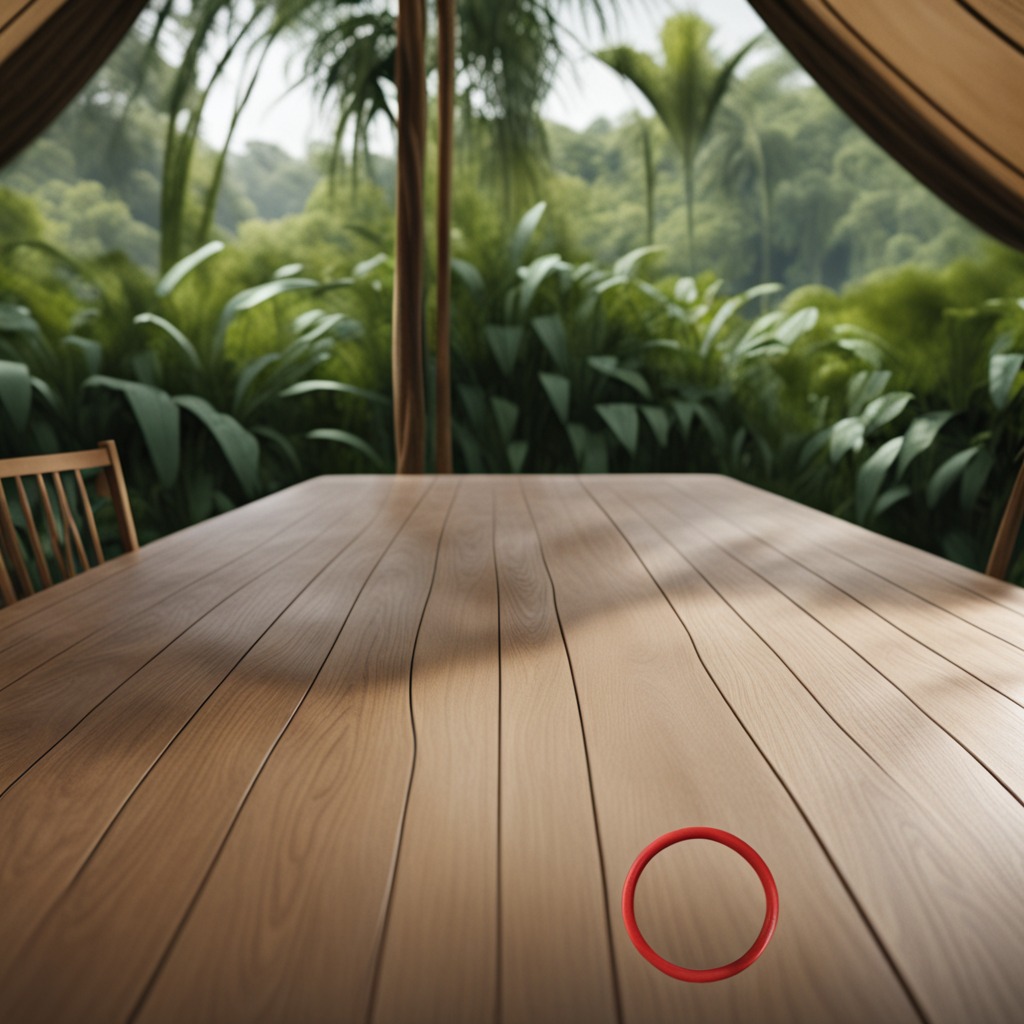
A rubber O-ring lies on the wooden table.